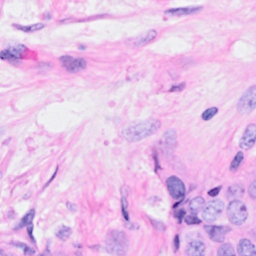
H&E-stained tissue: Breast